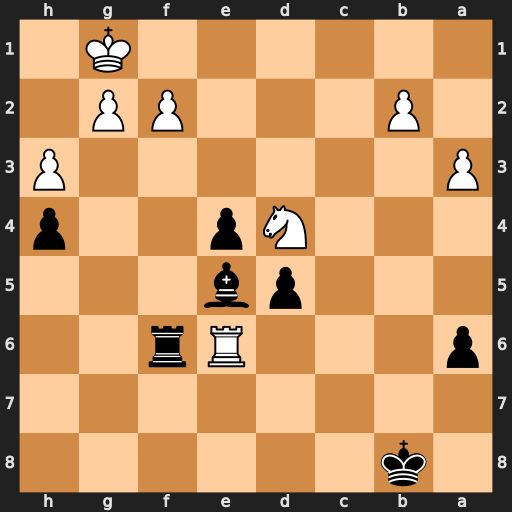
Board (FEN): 1k6/8/p3Rr2/3pb3/3Np2p/P6P/1P3PP1/6K1
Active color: b
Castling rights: -
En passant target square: -
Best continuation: Bxd4 Rxf6 Bxf6